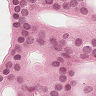
Metastatic tissue present: yes